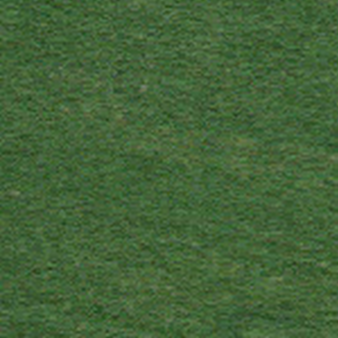
Label: other